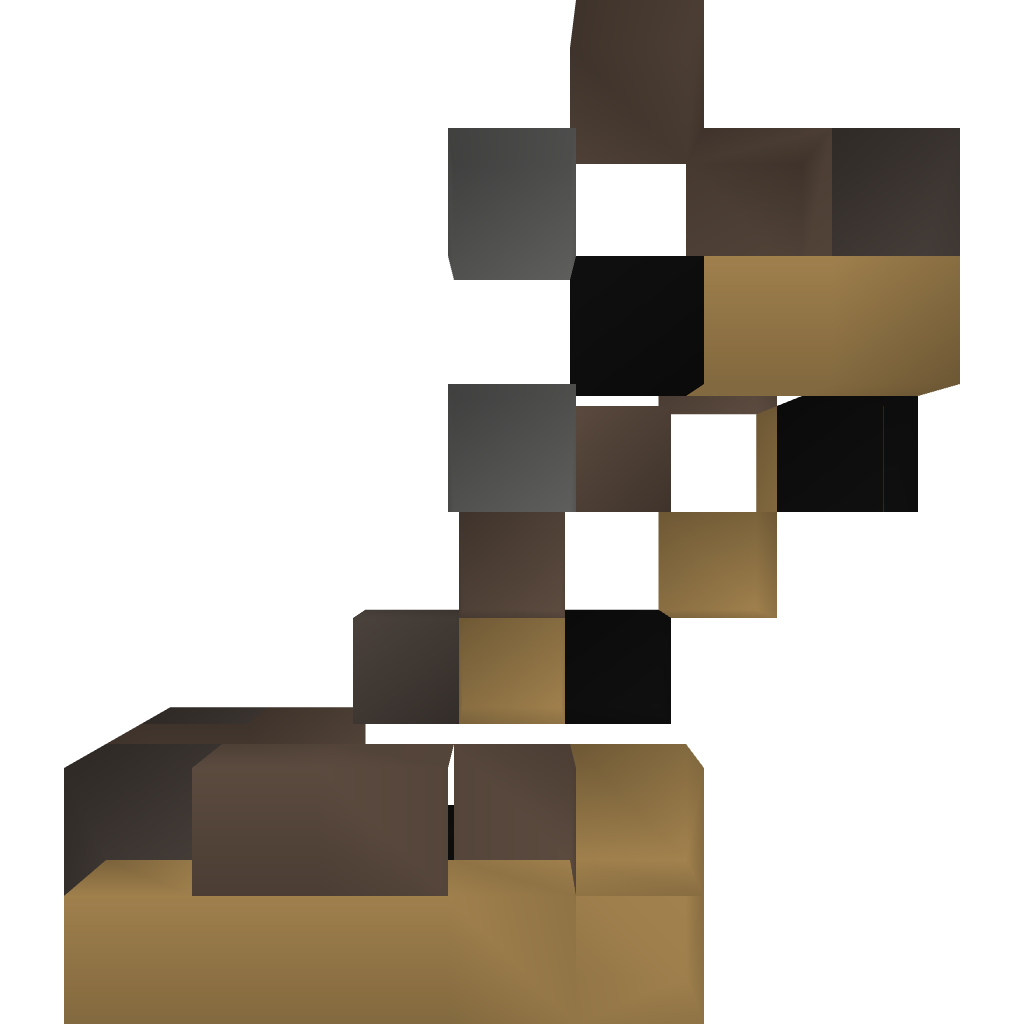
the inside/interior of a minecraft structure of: small command block clock